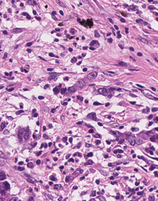
Tumor epithelial tissue: yes
Tumor-associated stroma tissue: yes
Normal tissue: no